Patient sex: F
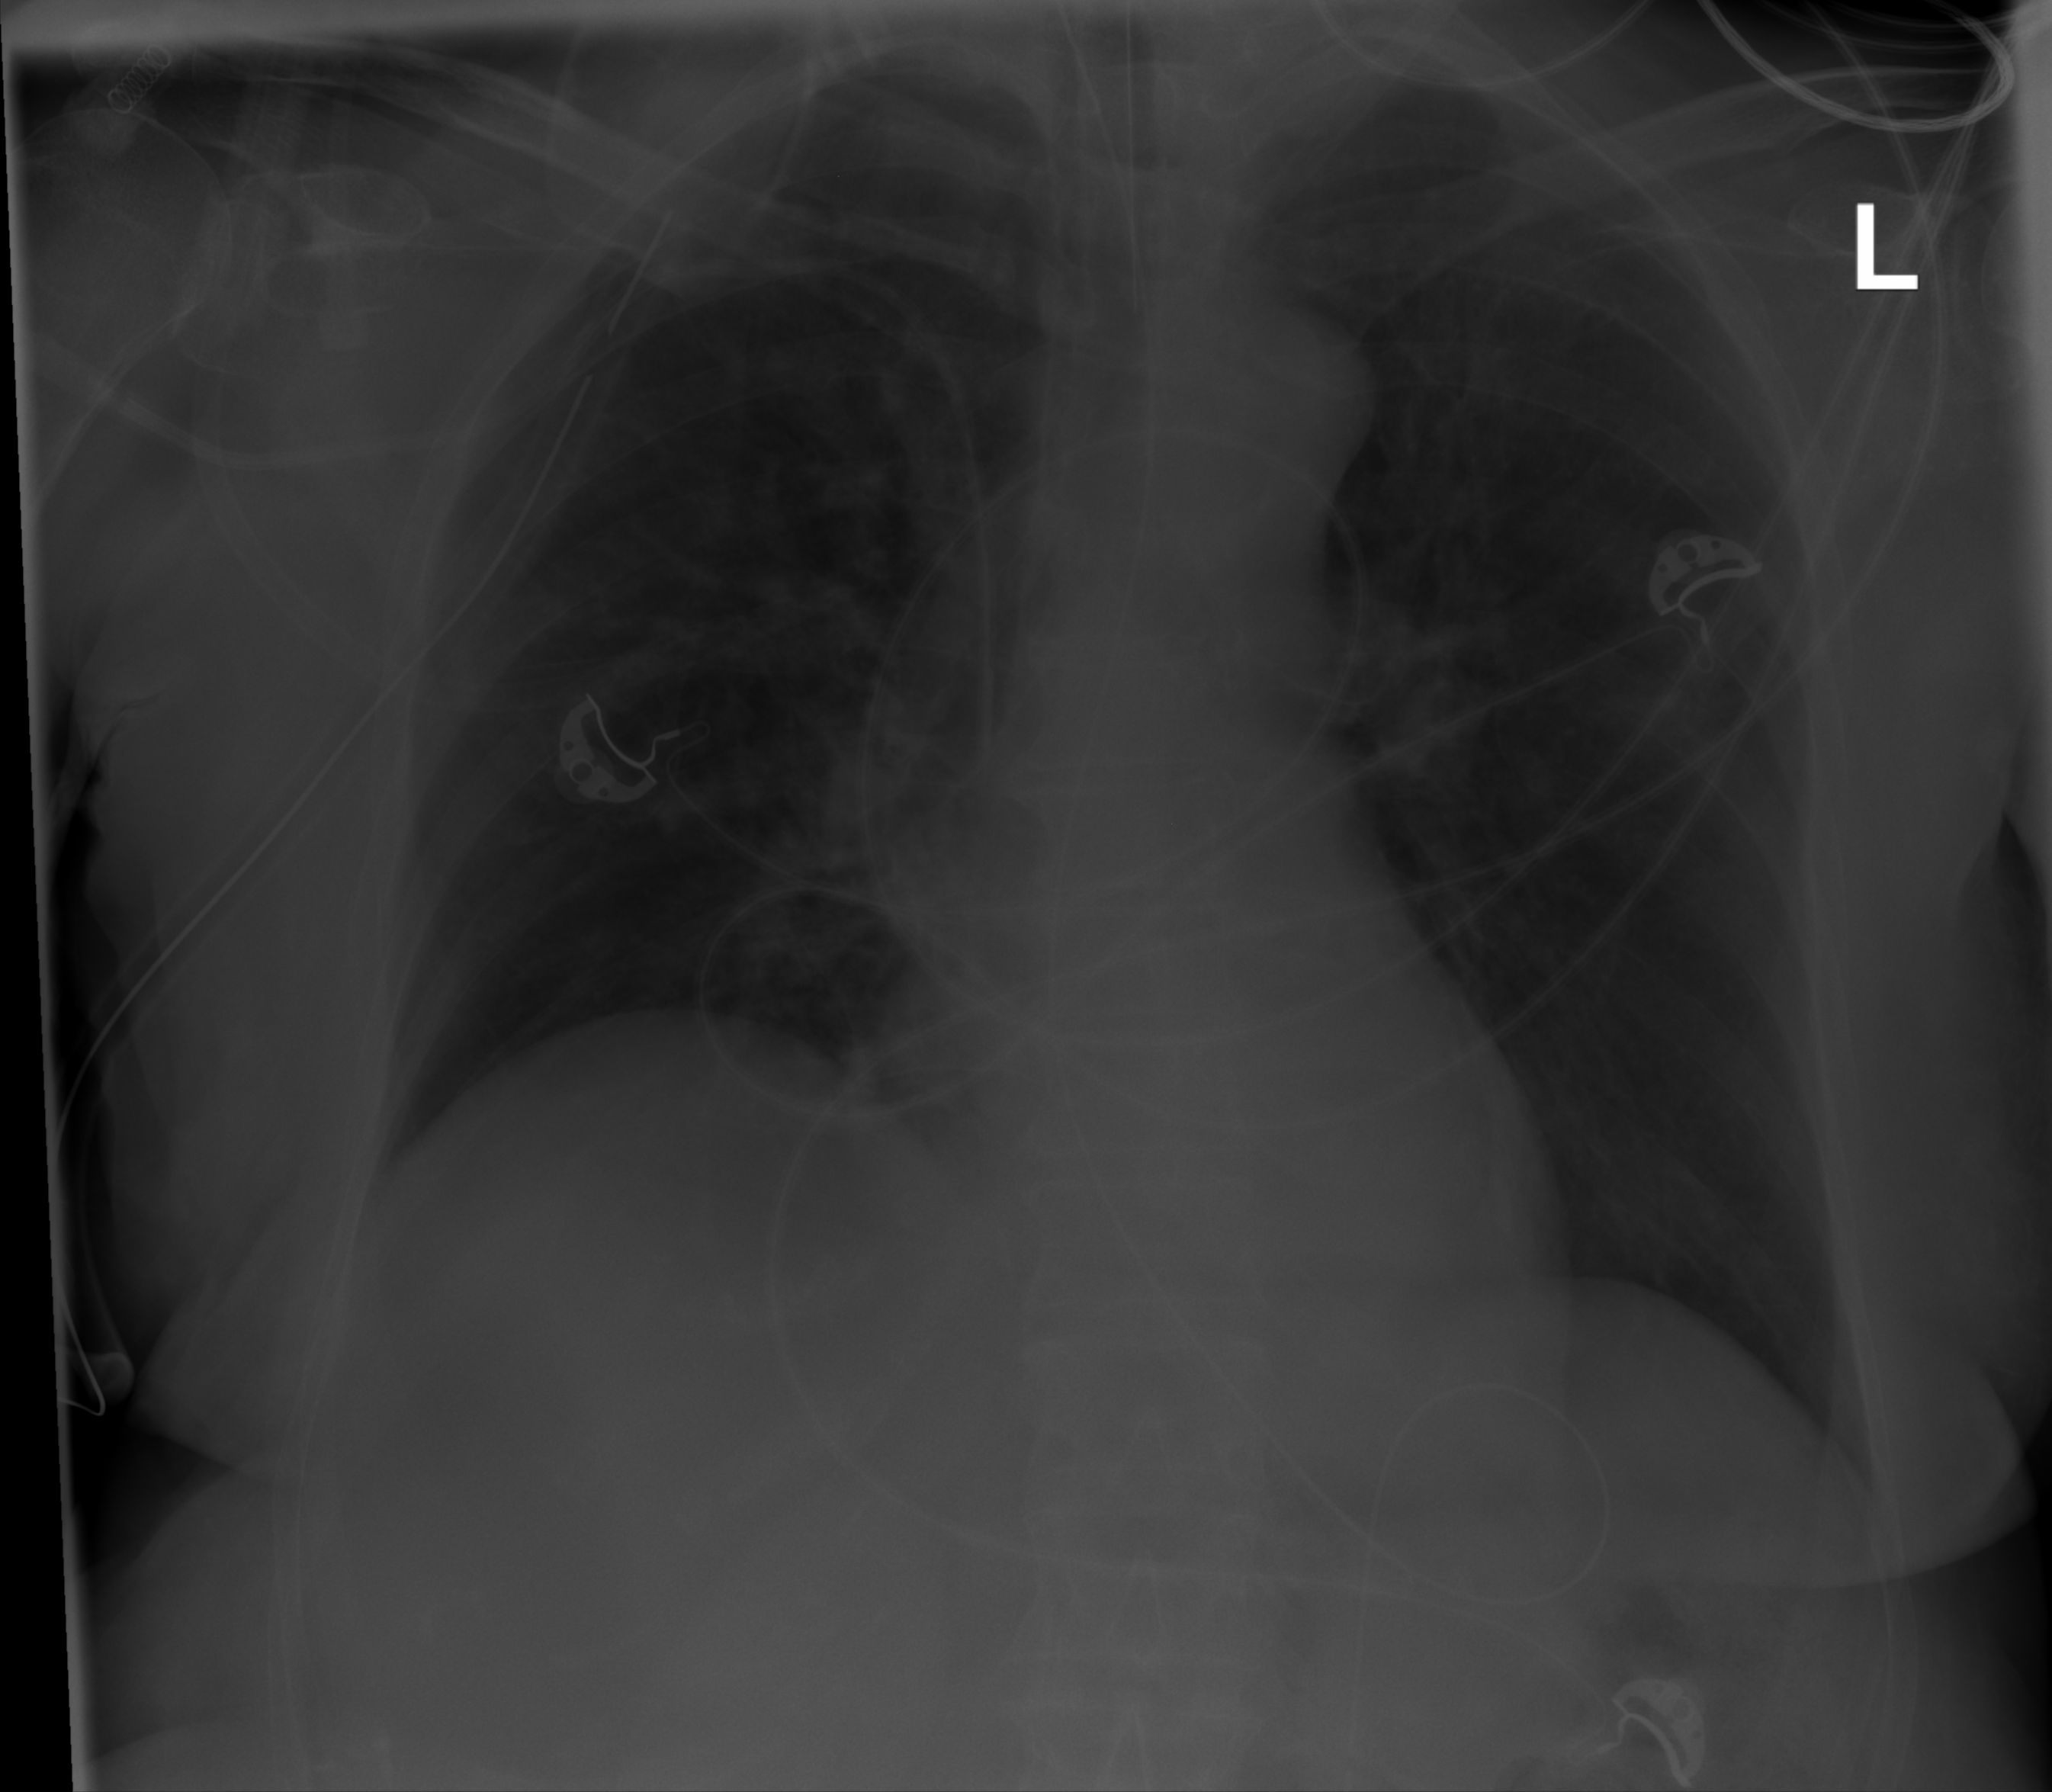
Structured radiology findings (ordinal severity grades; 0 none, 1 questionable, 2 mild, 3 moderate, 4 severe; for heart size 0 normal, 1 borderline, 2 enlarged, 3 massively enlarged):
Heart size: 0
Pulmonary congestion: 3
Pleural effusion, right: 0
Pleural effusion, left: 0
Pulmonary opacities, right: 2
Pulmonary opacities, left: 1
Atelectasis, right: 0
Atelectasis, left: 0